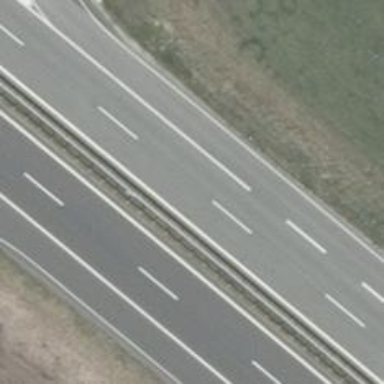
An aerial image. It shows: Motorway junction.